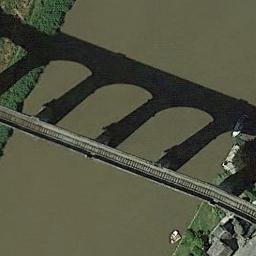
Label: bridge